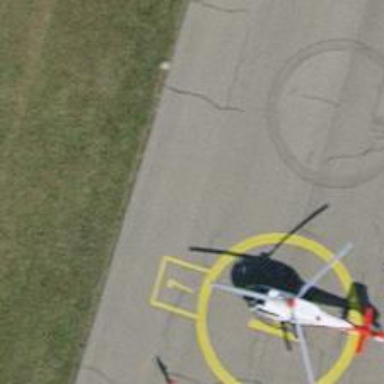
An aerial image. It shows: Image of helipad at airport.